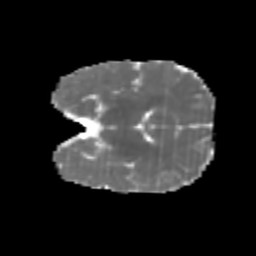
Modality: MD
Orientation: coronal
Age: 7
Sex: male
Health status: healthy